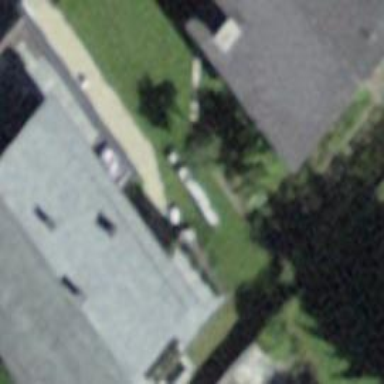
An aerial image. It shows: Building with tile roof.